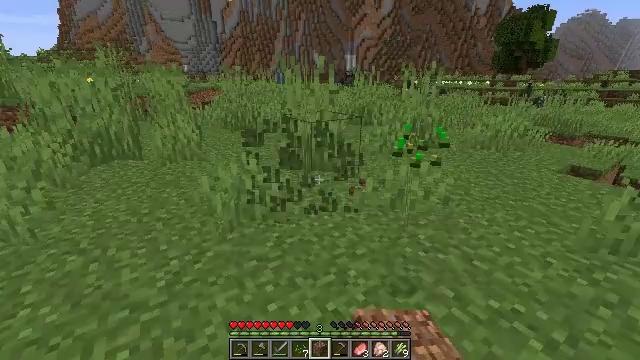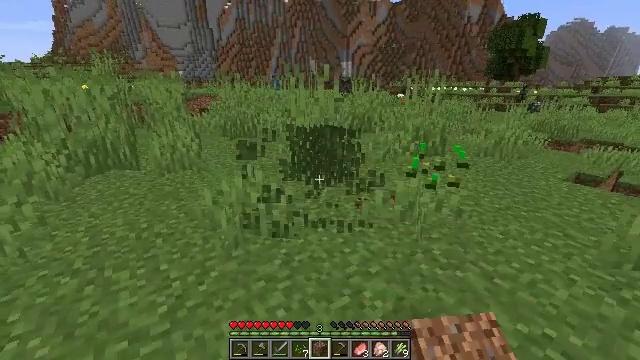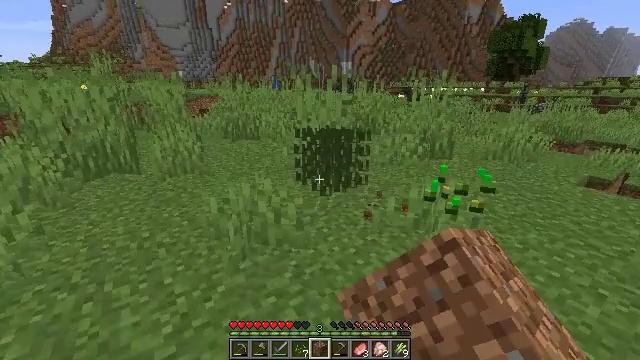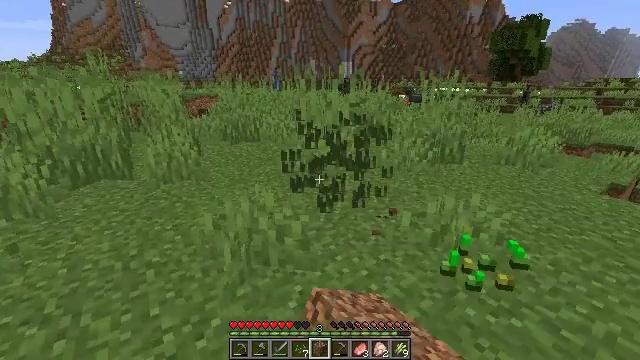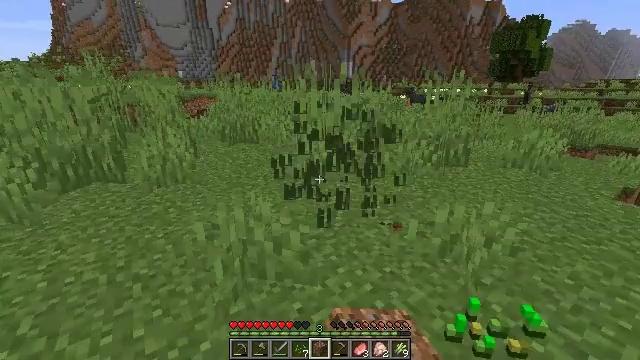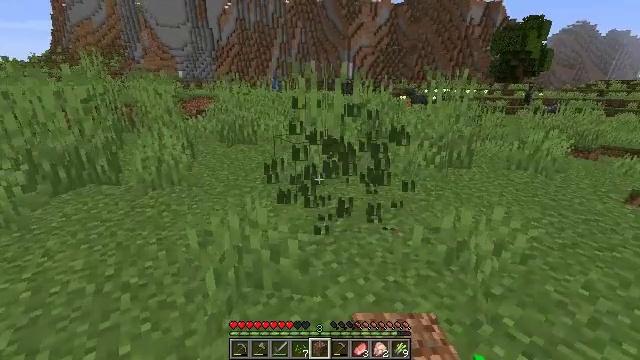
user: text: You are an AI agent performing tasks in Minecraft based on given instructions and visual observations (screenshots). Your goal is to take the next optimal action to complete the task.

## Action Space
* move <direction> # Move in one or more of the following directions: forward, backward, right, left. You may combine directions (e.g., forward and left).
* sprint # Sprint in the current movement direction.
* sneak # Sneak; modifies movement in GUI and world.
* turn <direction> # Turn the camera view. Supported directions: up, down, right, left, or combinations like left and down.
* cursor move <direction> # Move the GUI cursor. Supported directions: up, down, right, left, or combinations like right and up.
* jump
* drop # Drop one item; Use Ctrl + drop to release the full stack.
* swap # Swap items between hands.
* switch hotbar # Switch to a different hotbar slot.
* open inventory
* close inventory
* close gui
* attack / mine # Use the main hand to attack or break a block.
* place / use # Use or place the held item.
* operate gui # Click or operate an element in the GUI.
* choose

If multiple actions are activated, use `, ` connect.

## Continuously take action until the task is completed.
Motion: motion action
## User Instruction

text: Mine tall grass from the ground.
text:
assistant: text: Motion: move forward and move left, turn up, attack / mine
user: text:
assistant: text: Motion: move forward, attack / mine
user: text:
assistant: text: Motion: move forward, attack / mine
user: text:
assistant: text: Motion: move forward, attack / mine
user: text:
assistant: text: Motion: move forward
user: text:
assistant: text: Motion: attack / mine